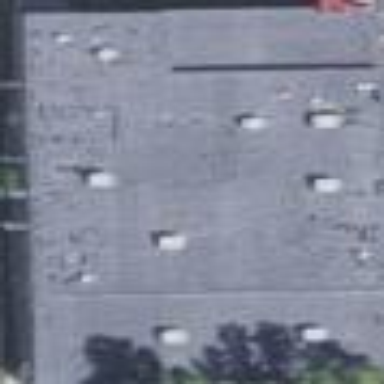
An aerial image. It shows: Commercial building.